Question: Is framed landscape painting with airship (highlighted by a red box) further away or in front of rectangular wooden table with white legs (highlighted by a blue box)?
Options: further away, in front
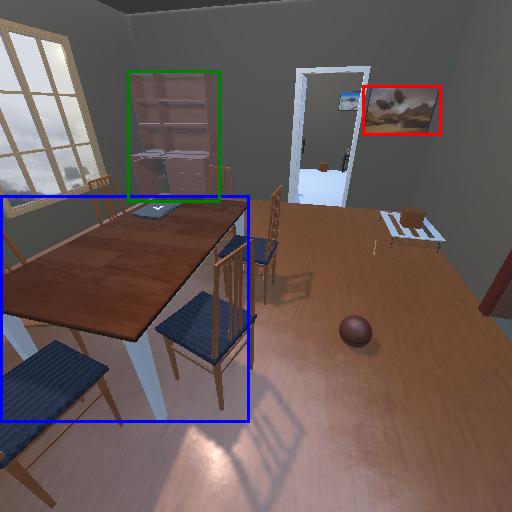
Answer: further away